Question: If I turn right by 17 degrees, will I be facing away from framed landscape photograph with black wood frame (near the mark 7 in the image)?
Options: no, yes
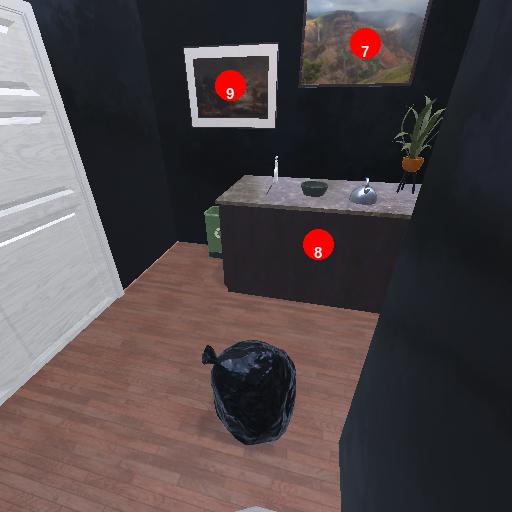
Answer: no